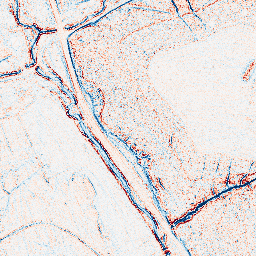
Category: edge_preserving
Decomposition family: anisotropic_diffusion
Decomposition parameters: iterations: 5
kappa: 50
gamma: 0.05
Upsampling method: sinc_hamming
Upsampling parameters: scale: 2
kernel_size: 8
Upsampling scale: 2